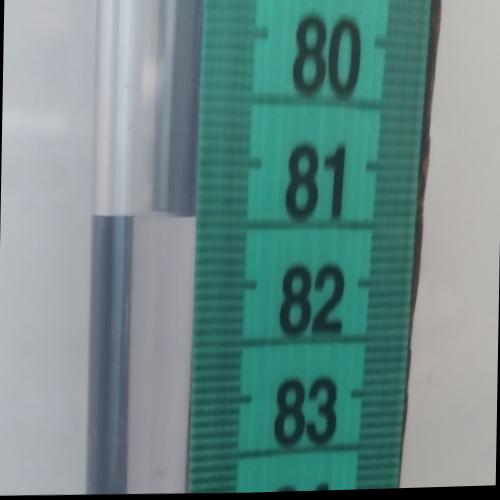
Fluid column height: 81.5 cm